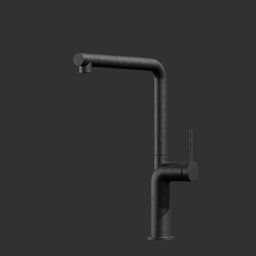
Label: appliances